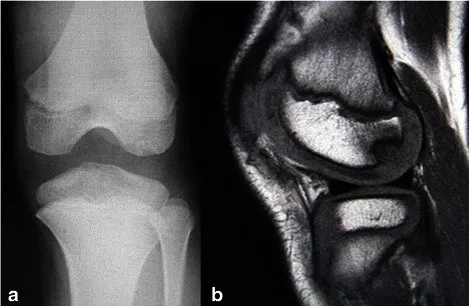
Image examinations at 6 months after the initial visit. A; A posterior-anterior weight-bearing radiograph (Rosenberg's view) of the patient's left knee after 6 months of conservative treatment. B T1-weighted sagittal magnetic resonance imaging image. The osteochondritis dissecans lesion is evident.
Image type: radiology (mri)